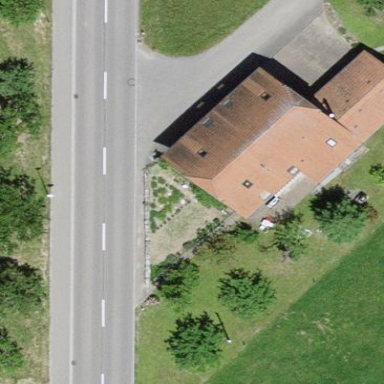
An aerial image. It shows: Residential building.